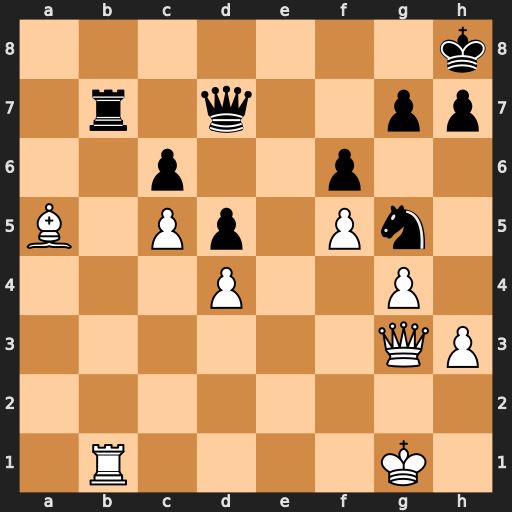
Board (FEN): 7k/1r1q2pp/2p2p2/B1Pp1Pn1/3P2P1/6QP/8/1R4K1
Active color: w
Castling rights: -
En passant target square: -
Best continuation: Qb8+ Rxb8 Rxb8+ Qc8 Rxc8#